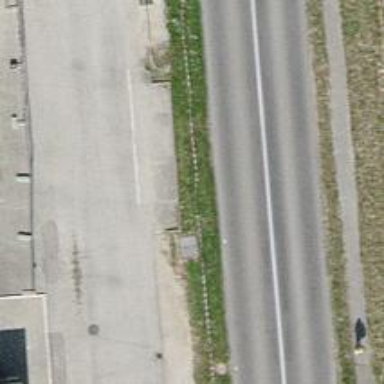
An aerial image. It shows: Platform for public transport. The platform is located by the road.